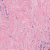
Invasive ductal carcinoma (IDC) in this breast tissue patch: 0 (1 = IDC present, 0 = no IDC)